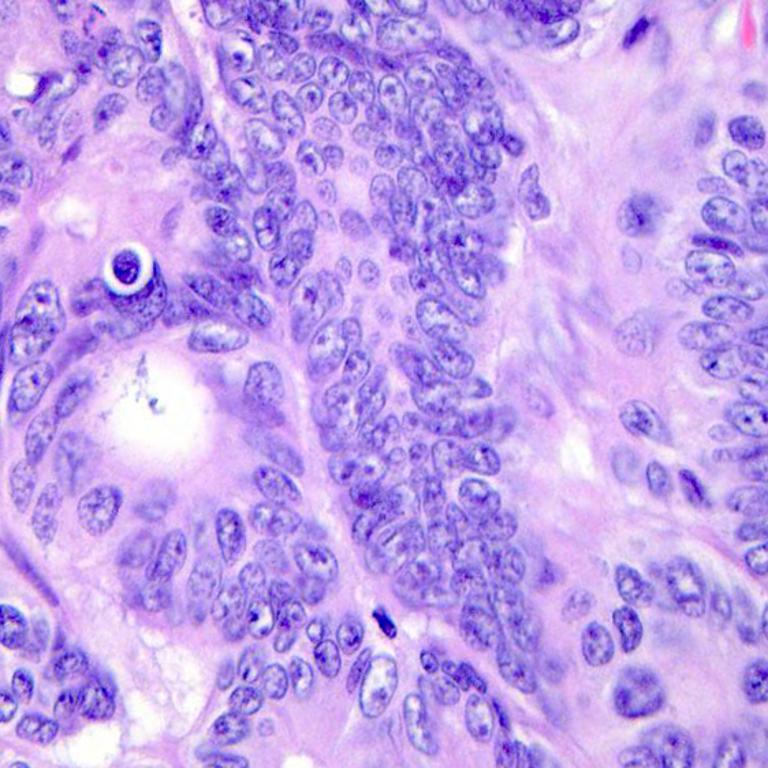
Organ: colon
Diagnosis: adenocarcinomas